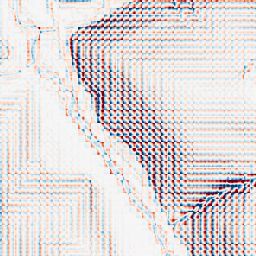
Category: wavelet
Decomposition family: wavelet_biorthogonal
Decomposition parameters: wavelet: bior1.3
level: 3
Upsampling method: sinc_hamming
Upsampling parameters: scale: 8
kernel_size: 8
Upsampling scale: 8